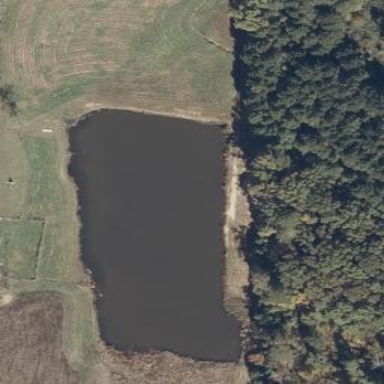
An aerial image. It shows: Peaceful pond surrounded by nature.